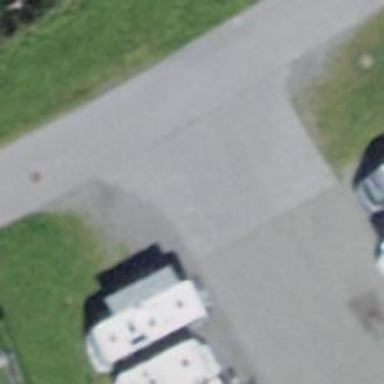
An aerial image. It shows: Caravan site with sanitary dump station available.